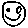
Label: smiley face